Question: I'm trying to build a user-expandable view that will show more of its content by increasing its height. To accomplish this I will add '.clipped()' so that the content shown out of its bounds will be hidden, just like you would add 'overflow: hidden;' in CSS.
However, it seems like by default 'VStack' is centering its children, so when the height is smaller than the sum of the children's height, they overflow in both the top and the bottom.
Here is an example of what I'm talking about:
'''
struct ExandableView: View {
var body: some View {
VStack(spacing: 0) {
Rectangle()
.fill(Color.red)
.frame(height: 50)
.padding(.horizontal)
Rectangle()
.fill(Color.green)
.frame(height: 50)
.padding(.horizontal)
}
.frame(height: 90)
.background(Color.blue)
}
}
'''

Is there any way to make it behave so that the red item (the first) is always inside the blue container and the children can only overflow from the bottom?
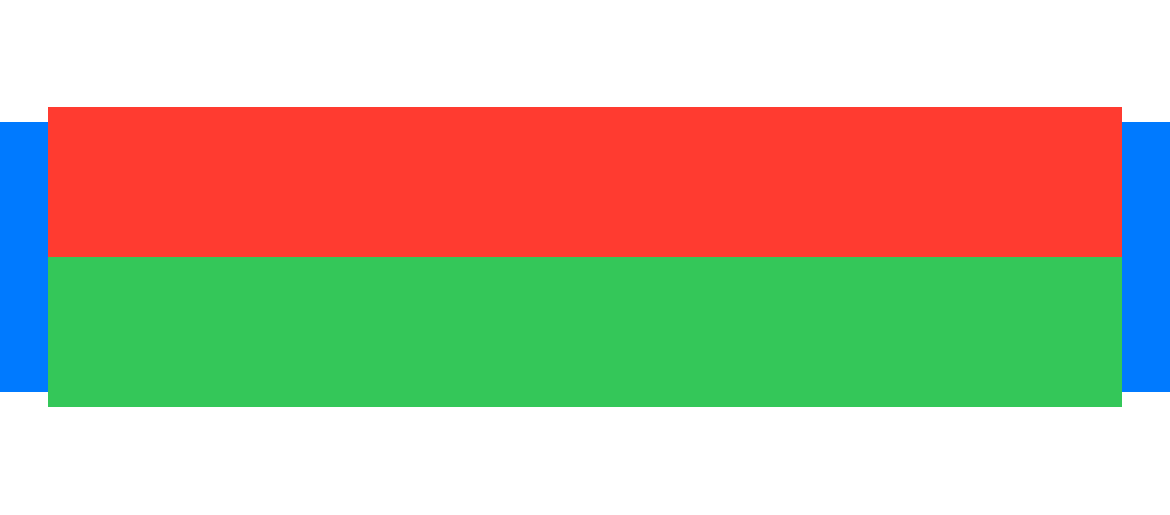
Answer: Change frame alignment according to ExandableView. like this
'''
struct ExandableView: View {
var body: some View {
// Other VStack code
}
.frame(height: 90, alignment: isExpand ? .top : .center) //<--Here
.background(Color.blue)
}
}
'''